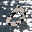
Label: 0